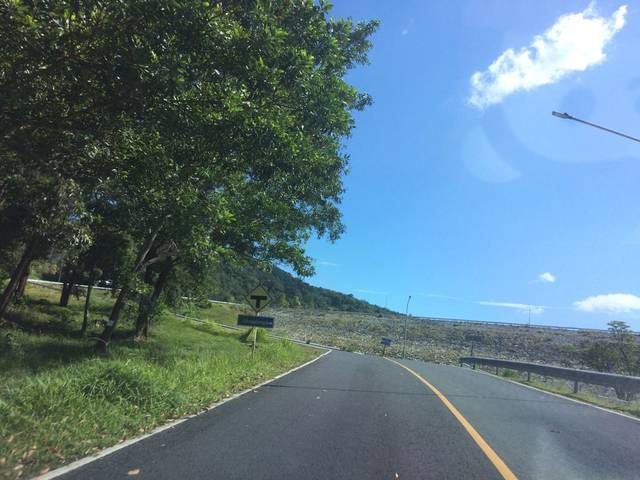
Region: Thailand
Coordinates: 7.891, 98.339